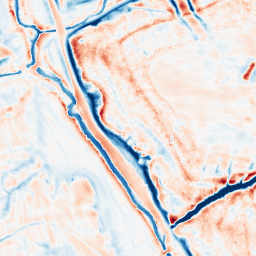
Category: edge_preserving
Decomposition family: bilateral
Decomposition parameters: d: 21
sigma_color: 100
sigma_space: 25
Upsampling method: cubic_catmull_rom
Upsampling parameters: scale: 4
Upsampling scale: 4